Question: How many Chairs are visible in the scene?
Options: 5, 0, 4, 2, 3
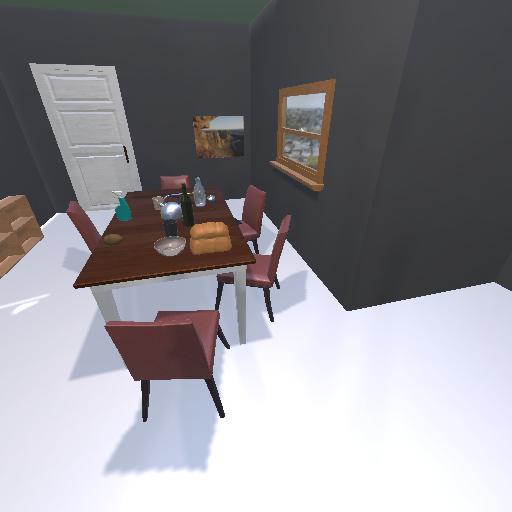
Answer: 5